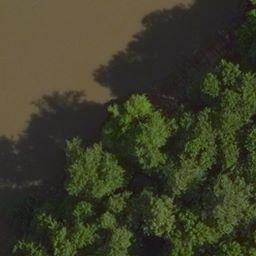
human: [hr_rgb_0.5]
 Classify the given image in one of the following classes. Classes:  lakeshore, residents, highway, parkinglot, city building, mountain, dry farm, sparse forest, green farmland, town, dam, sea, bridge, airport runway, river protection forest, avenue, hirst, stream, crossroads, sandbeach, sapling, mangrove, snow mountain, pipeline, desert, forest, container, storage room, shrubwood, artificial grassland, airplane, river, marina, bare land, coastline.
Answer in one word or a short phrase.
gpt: river protection forest